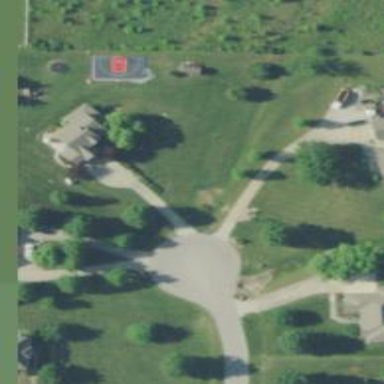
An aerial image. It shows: Driveway leading to service road.